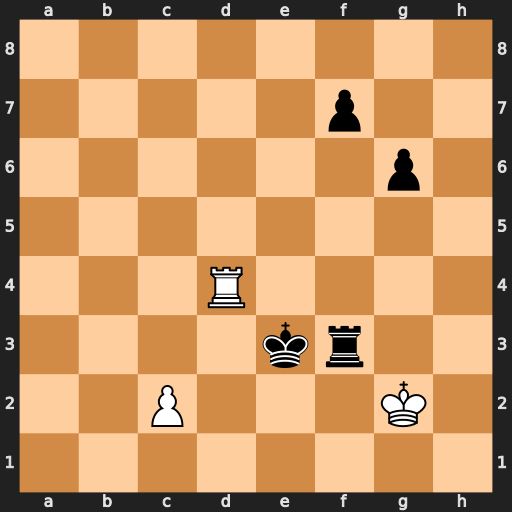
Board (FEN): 8/5p2/6p1/8/3R4/4kr2/2P3K1/8
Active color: w
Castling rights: -
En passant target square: -
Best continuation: Rd3+ Ke4 Rxf3